Interaction volume radius: 5 \u00c5
Interaction volume height: 10 \u00c5
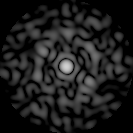
Disorder parameter: 0.7999